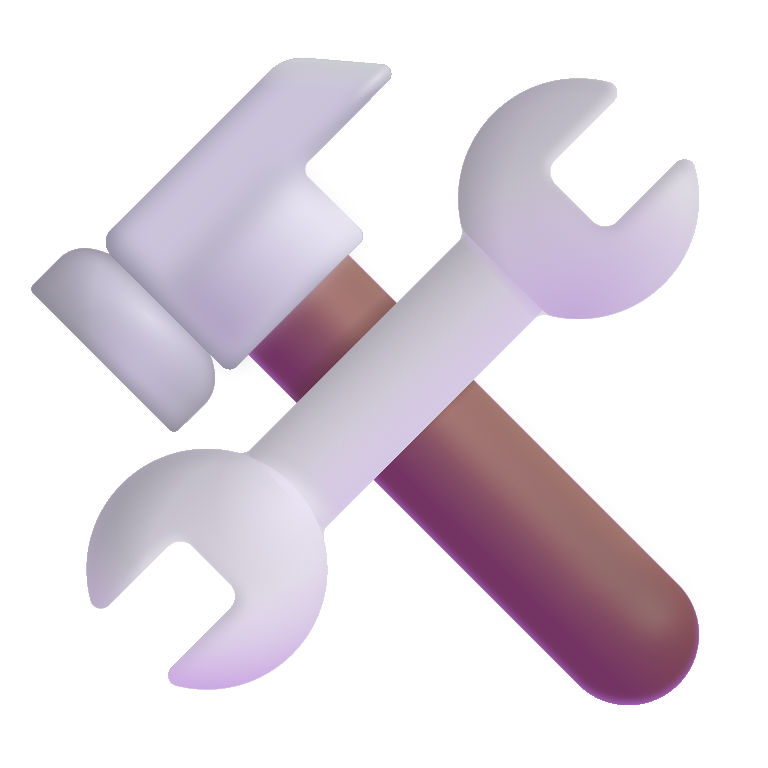
hammer and wrench color